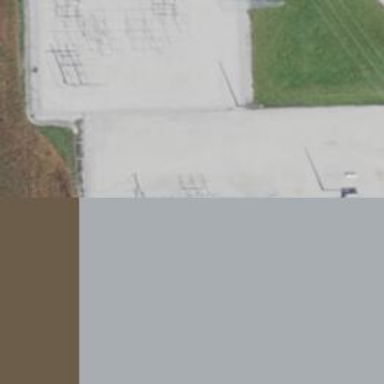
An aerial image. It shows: Switch for power supply.